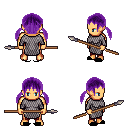
a pixel art fantasy rpg character, male body template, human, tanned skin, chain mail, red pants, purple twin-tailed hairstyle, black slippers, spear, four views (front, back, left, right), 2x2 character sprite sheet, small pixel art, hard edges, no anti-aliasing